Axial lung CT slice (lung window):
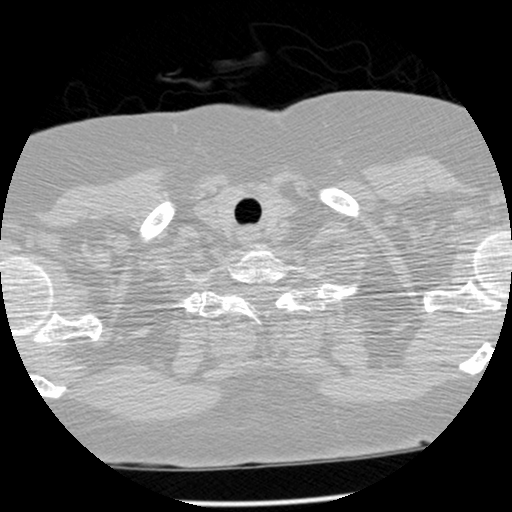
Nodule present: no